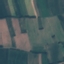
Label: AnnualCrop